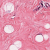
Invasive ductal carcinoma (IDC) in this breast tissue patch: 0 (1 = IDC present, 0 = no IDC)